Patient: sex F, age 26
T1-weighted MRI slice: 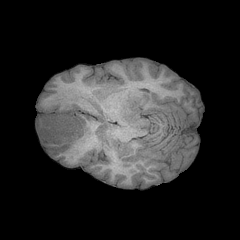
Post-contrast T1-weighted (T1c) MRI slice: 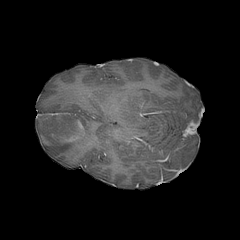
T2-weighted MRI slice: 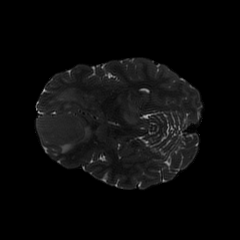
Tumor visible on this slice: yes
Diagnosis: Glioblastoma, IDH-wildtype
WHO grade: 4